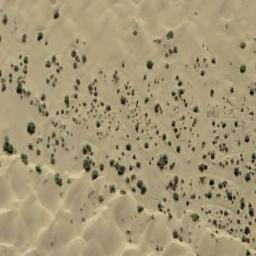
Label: chaparral